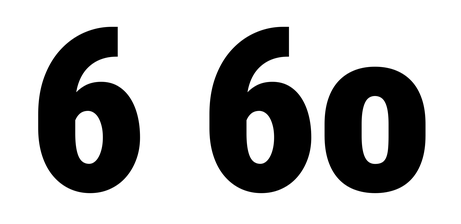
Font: Roboto_Condensed_Black